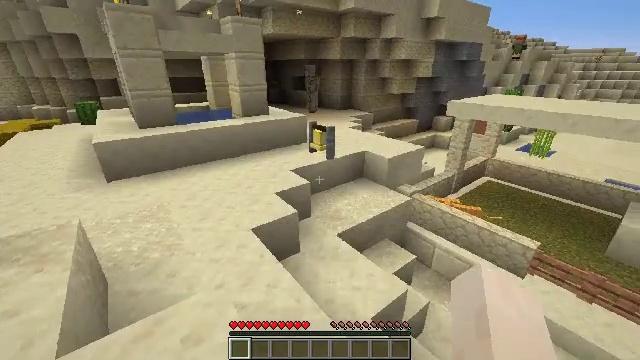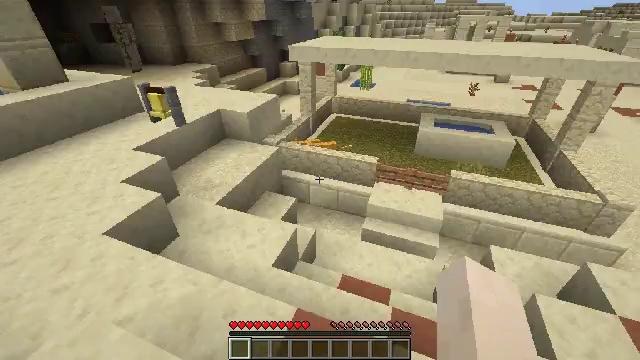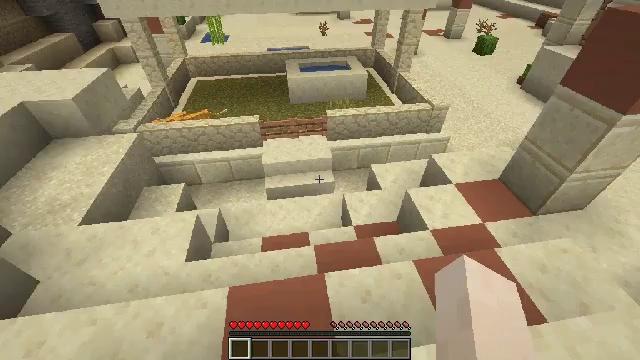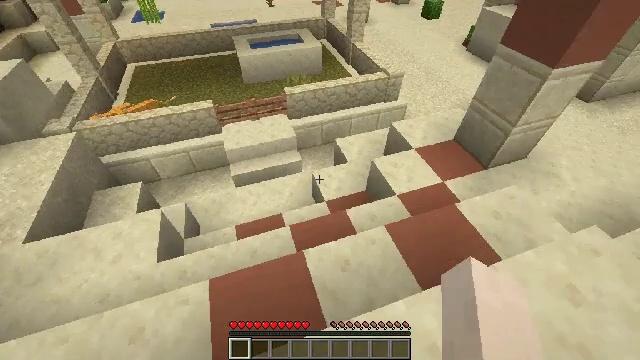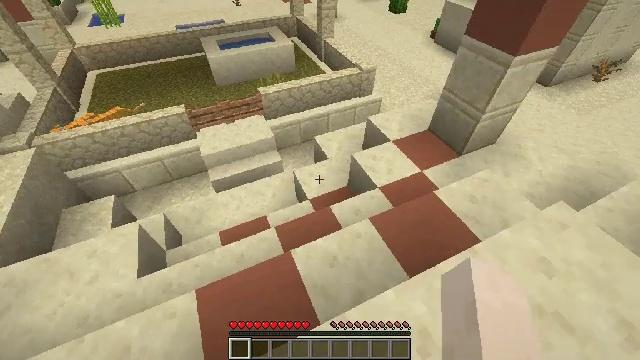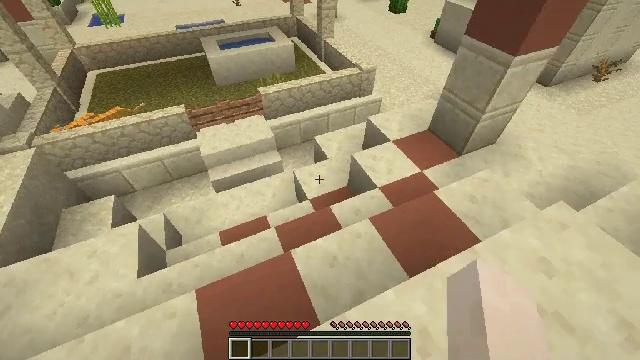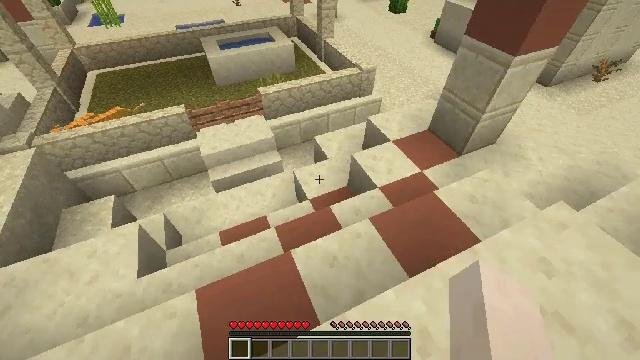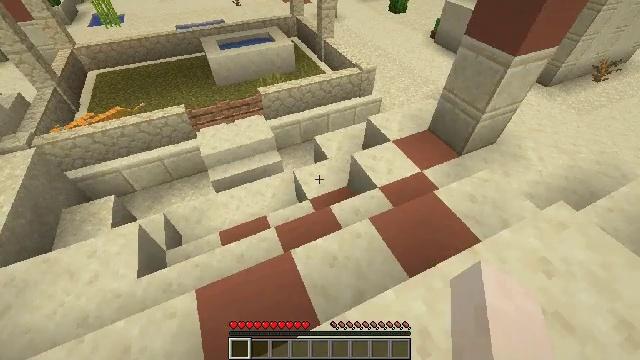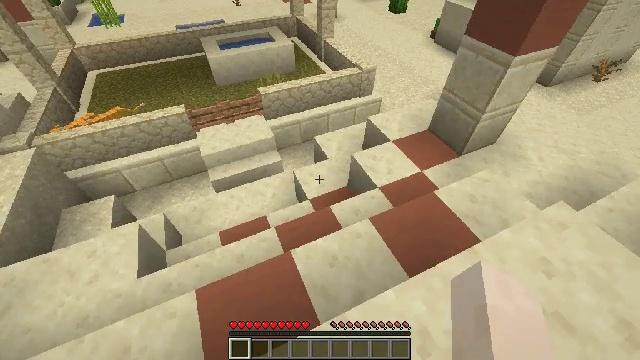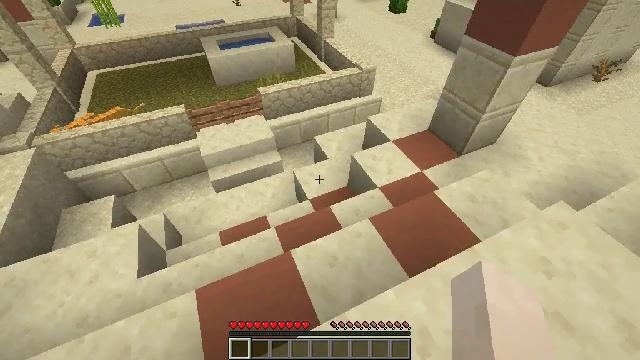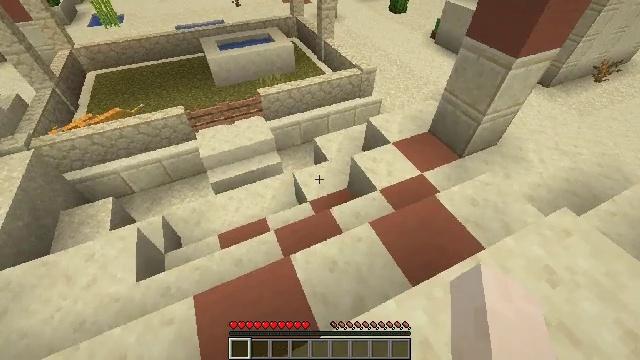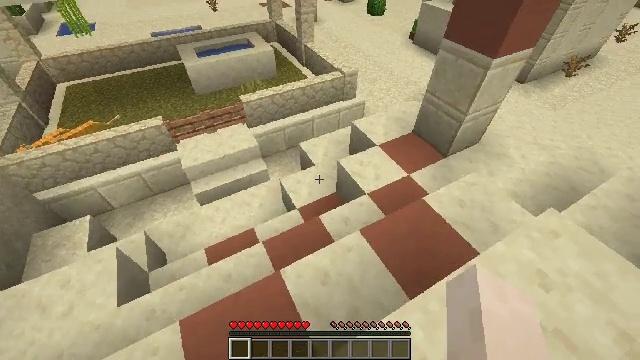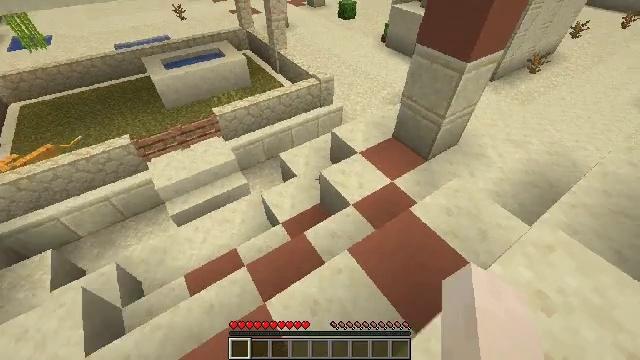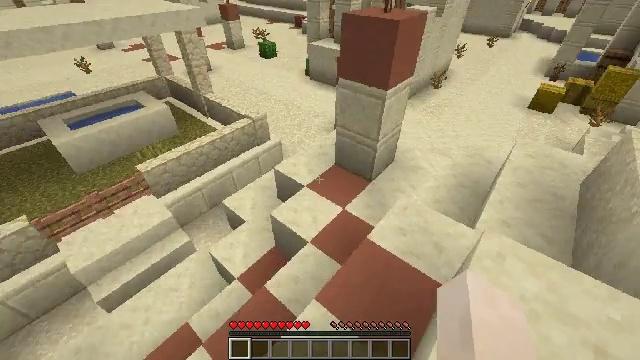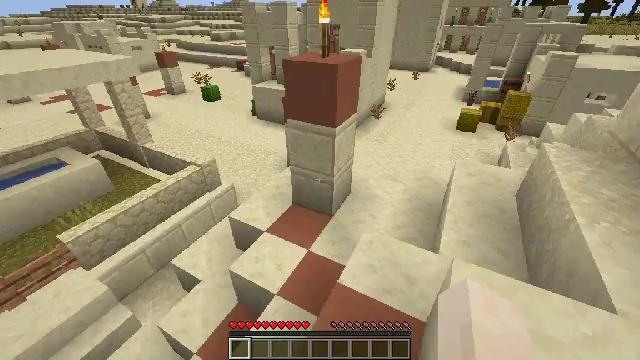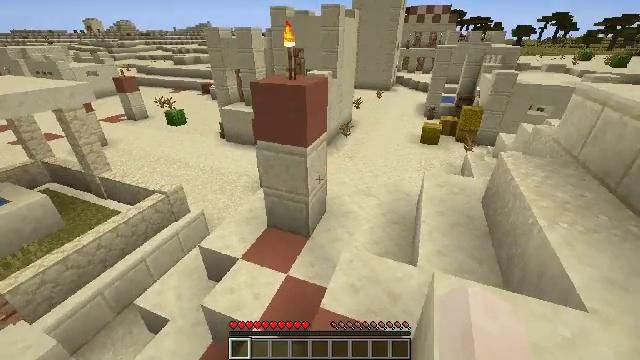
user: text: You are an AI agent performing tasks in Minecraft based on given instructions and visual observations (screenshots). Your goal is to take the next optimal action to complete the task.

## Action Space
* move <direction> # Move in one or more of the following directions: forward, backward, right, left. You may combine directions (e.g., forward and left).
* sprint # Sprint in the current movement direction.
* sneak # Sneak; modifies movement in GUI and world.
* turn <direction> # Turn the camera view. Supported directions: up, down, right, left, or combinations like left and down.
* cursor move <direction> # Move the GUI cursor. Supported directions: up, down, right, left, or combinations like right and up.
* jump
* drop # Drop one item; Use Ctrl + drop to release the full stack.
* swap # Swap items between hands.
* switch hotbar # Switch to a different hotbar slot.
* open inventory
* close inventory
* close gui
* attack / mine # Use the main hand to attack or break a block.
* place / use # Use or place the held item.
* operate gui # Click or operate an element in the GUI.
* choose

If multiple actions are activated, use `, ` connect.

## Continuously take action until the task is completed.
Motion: motion action
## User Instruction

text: Break the chest to retrieve items inside.
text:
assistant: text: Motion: turn right and down
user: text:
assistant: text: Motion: turn right and down
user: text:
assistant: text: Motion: turn right and down
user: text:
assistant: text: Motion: turn right
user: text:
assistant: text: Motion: no_op
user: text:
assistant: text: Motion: no_op
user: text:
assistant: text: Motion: no_op
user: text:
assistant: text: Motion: no_op
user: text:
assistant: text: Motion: no_op
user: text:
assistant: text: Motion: move forward
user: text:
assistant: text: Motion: move forward, turn right
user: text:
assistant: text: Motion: move forward, turn right
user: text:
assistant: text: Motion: move forward, turn right and up
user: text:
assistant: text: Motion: move forward, turn right and up
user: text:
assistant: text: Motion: move forward, sprint, turn right and up
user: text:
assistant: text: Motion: move forward, sprint, turn right and up
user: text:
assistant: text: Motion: move forward, sprint, turn right and up
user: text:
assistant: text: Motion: move forward, sprint, turn right and up
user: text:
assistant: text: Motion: move forward, sprint, turn right and up
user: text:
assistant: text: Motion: move forward, sprint, turn right and up
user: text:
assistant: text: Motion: move forward, sprint, turn right
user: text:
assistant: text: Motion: move forward, sprint, turn right
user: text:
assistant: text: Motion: move forward, sprint, turn right
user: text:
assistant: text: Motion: move forward, sprint
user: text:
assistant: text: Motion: move forward, sprint
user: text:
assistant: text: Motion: move forward, sprint
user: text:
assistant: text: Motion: move forward, sprint
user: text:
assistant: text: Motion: move forward, sprint
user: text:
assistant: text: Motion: move forward, sprint
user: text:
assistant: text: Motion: move forward, sprint